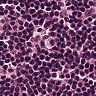
Metastatic tissue present: no